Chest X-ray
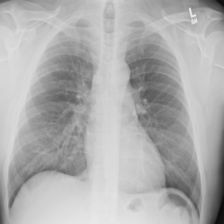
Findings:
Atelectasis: negative
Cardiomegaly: negative
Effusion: negative
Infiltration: negative
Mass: negative
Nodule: negative
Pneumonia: negative
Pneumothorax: negative
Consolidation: negative
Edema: negative
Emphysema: negative
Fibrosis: negative
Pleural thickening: negative
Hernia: negative